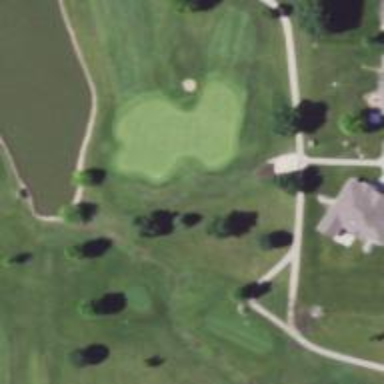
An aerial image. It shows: Golf hole.